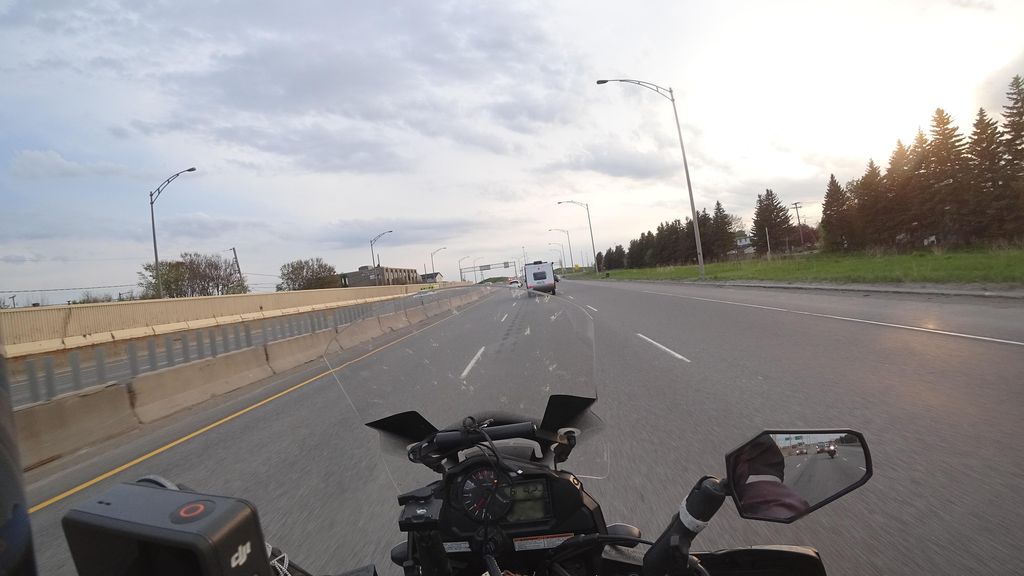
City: quebec_city